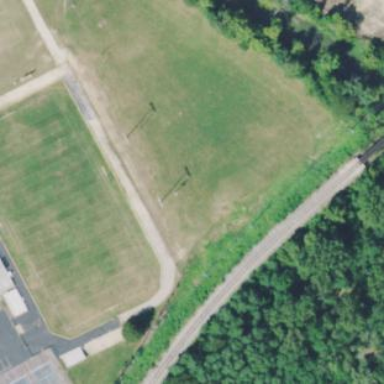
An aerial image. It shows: American football pitch for leisure and sport activities.